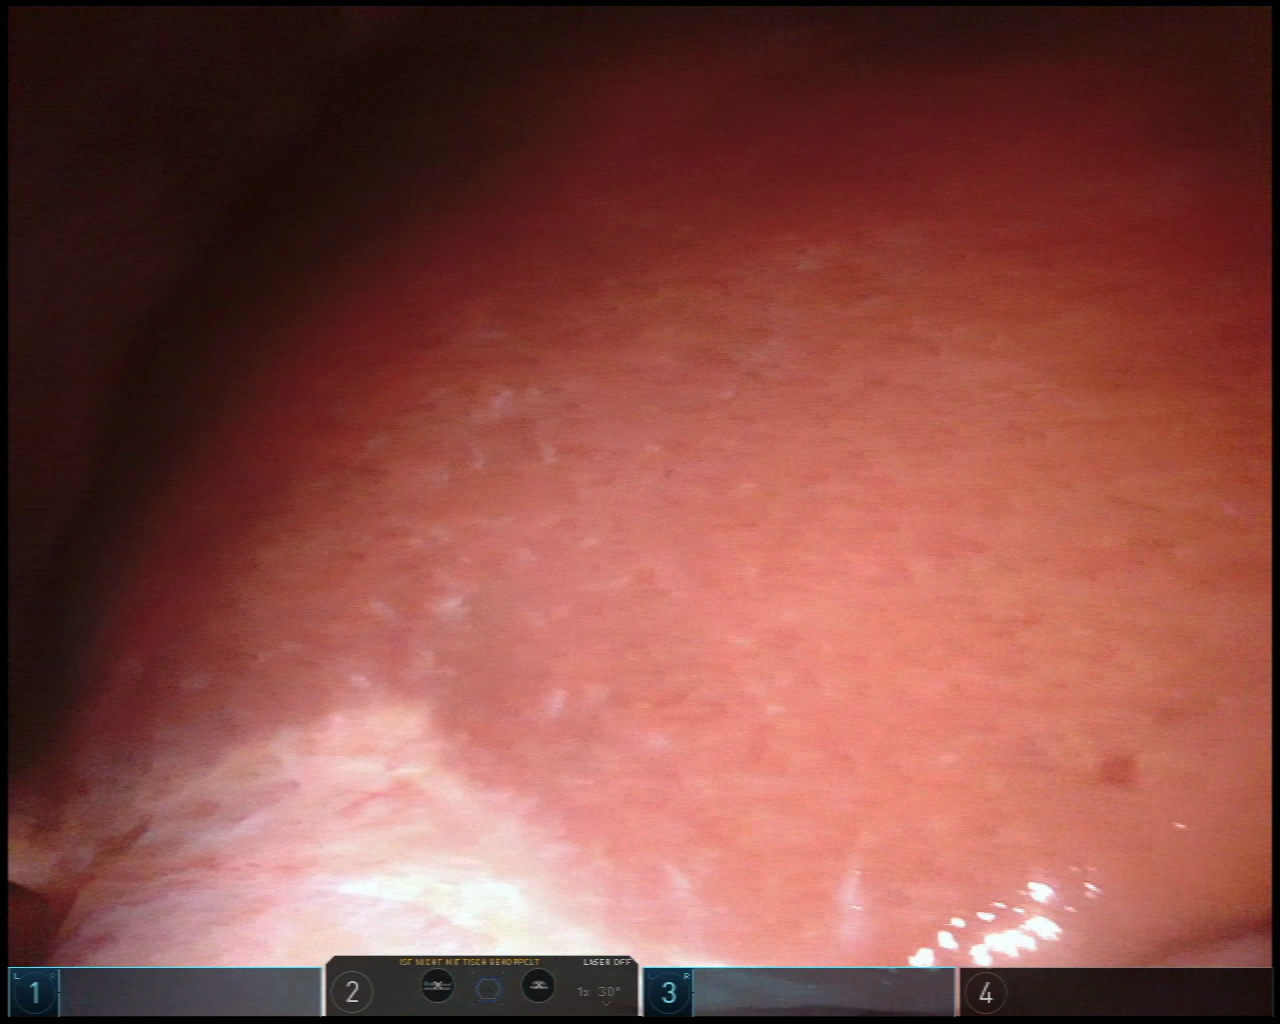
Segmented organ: liver
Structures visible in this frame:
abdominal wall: yes
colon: no
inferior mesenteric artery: no
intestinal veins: no
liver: yes
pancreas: no
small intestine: no
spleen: no
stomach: no
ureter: no
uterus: no
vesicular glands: no